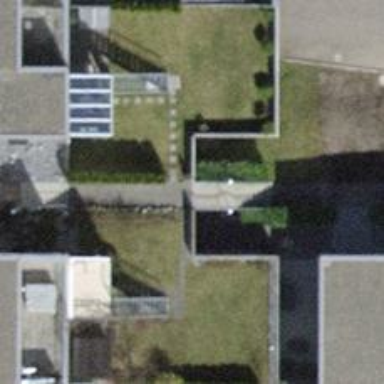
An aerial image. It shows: Set of steps made of paving stones.